Question: I really enjoyed using the <URL>.
The IE8 tool is really excellent (finally rivals FireBug), but I can't seem to inspect inside an iframe, which I could with the IE7 toolbar.
I'd prefer not to downgrade to IE7 because I like some of the other features of the IE8 tools, but the ability to inspect inside an iframe is a deal breaker.
Also, firebug is of limited utility to me because our site is an internally-deployed intranet app, which means "browser compatibility" is a very low priority, major functionality is often broken in FireFox.
Here's what the IE8 tools look like around the iframe

In firebug, I can see an '<html>' element under the iframe, which I can expand just like the rest of the page
The '<iframe>' in question has its 'src' attribute set server-side (in the ASP.NET code-behind)
UPDATE:
I get the same result on this <URL>. If anyone can use the IE8 developer tools to inspect inside that 'iframe' then I'd like to hear about it.
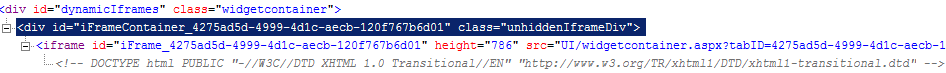
Answer: Install the final release of IE8 and you will easily walk through any element including iFrame and other container controls.